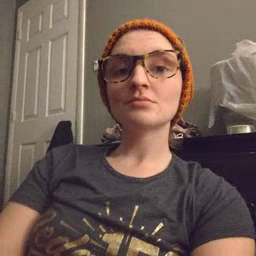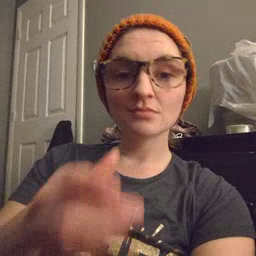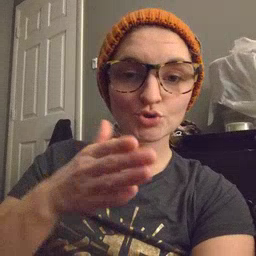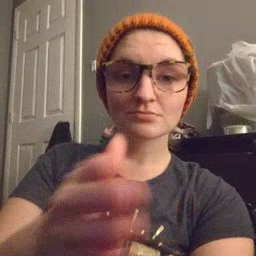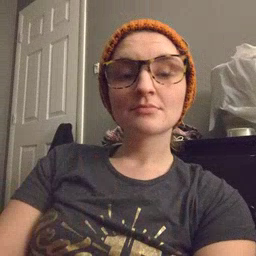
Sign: fish